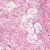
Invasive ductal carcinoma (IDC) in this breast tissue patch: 0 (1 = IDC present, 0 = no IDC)